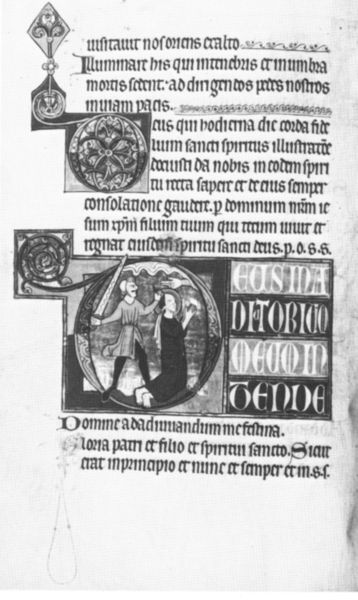
Titel: Stundenbuch (The Salvin Hours)
Institution: London, British Library
Schlagwörter: kopf, mann, weiß, männer, schwarz, zeichnung, ornament, bibel, henker, hinrichtung, bild, kreis, rund, schrift, zwei, berge, inschrift, dekor, ornamente, verzierung, buch, kreuz, religion, seite, illustration, schwarzweiß, schwert, text, buchstaben, initiale, beten, lilie, buchseite, schnörkel, heiligenschein, kniend, mittelalter, betende, heiliger, märtyrer, zeilen, bitte, reproduktion, miniatur, spiralen, spirale, fraktur, handschrift, latein, buchillustration, buchmalerei, mittelhochdeutsch, ttext, o, scheert, dchrift, lateim